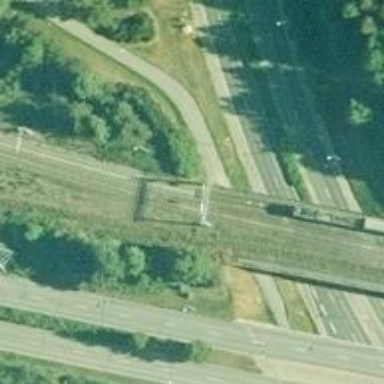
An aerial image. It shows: Railway signal.